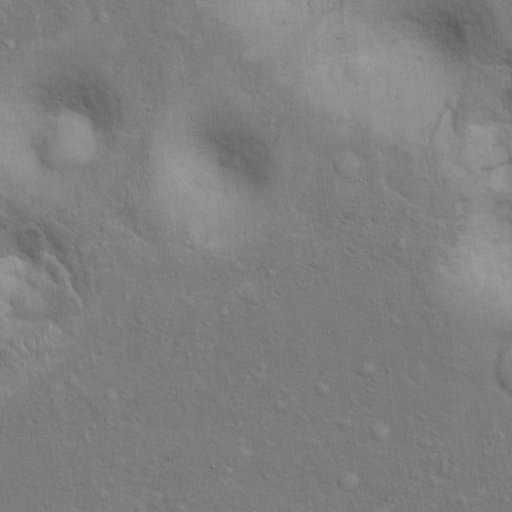
Classes present: Background, Cone